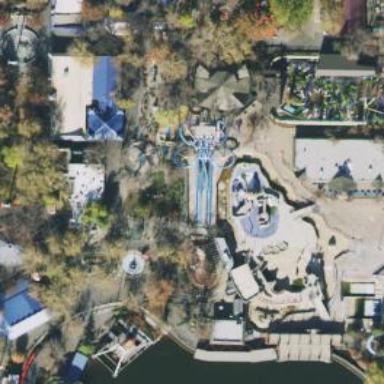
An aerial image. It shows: Water slide attraction.